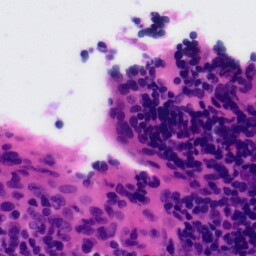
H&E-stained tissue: Tonsil